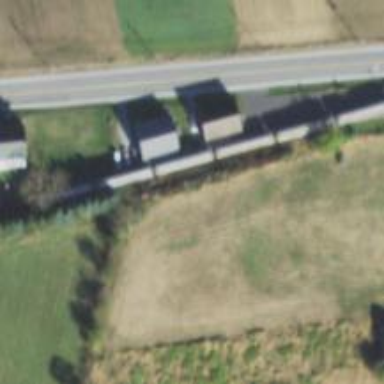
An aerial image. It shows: Preserved rail yard with railway tracks.